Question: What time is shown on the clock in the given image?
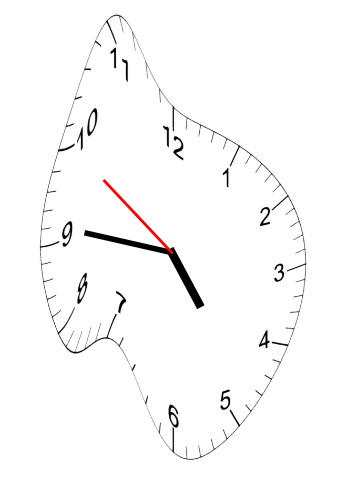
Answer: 04:45:50